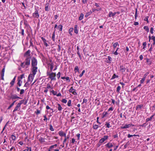
Tumor epithelial tissue: no
Tumor-associated stroma tissue: yes
Normal tissue: no